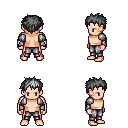
a pixel art fantasy rpg character, male body template, human, light skin, steel arm armor, metal pants, gray bedhead hairstyle, four views (front, back, left, right), 2x2 character sprite sheet, small pixel art, hard edges, no anti-aliasing